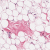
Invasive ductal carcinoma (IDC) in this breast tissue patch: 0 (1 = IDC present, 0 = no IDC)